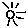
Label: sun